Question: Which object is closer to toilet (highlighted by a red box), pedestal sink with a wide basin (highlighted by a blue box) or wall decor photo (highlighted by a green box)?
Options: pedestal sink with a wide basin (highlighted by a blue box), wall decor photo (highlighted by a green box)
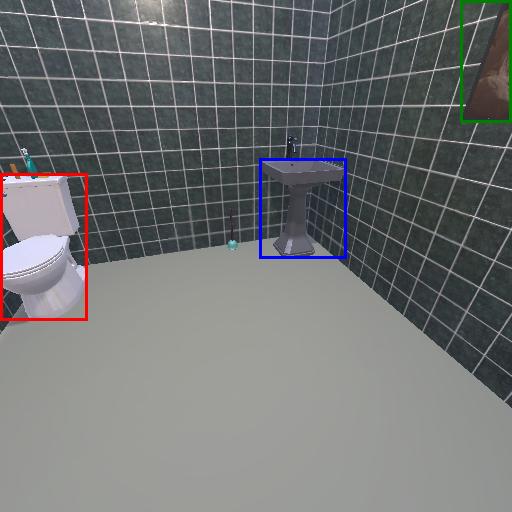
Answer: pedestal sink with a wide basin (highlighted by a blue box)